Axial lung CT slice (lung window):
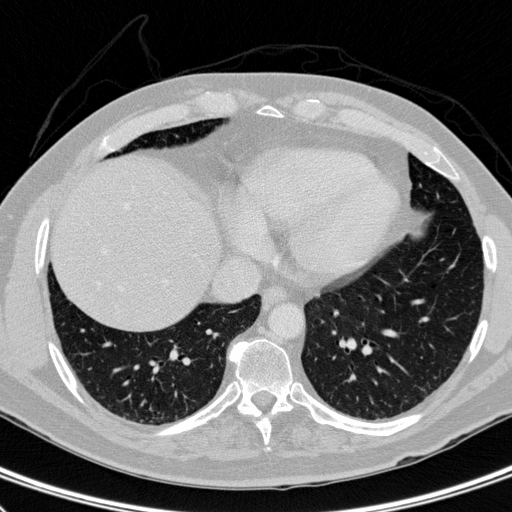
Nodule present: no